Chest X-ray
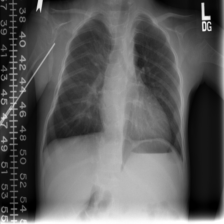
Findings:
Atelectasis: negative
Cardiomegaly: negative
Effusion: negative
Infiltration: negative
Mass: negative
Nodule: negative
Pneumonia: negative
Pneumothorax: negative
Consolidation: negative
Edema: negative
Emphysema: negative
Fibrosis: negative
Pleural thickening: negative
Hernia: negative